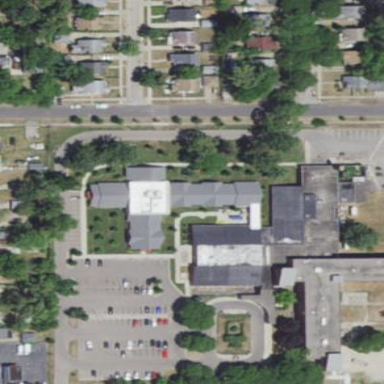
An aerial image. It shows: Nursing home.